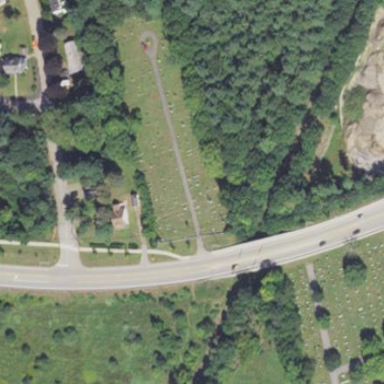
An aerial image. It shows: Cemetery with graves.